Pattern: Multiple
Description: A random value, drawn from a distribution, is multiplied with the pixel values of an image.
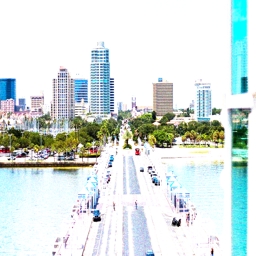
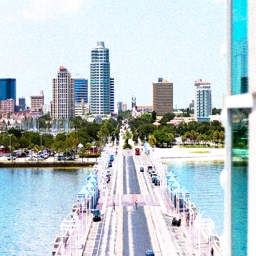
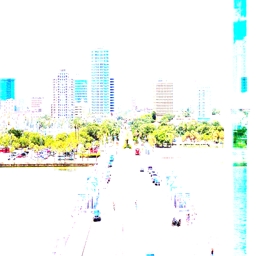
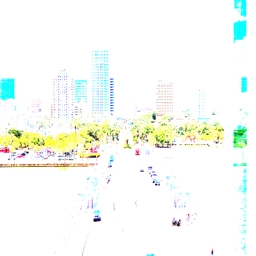